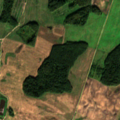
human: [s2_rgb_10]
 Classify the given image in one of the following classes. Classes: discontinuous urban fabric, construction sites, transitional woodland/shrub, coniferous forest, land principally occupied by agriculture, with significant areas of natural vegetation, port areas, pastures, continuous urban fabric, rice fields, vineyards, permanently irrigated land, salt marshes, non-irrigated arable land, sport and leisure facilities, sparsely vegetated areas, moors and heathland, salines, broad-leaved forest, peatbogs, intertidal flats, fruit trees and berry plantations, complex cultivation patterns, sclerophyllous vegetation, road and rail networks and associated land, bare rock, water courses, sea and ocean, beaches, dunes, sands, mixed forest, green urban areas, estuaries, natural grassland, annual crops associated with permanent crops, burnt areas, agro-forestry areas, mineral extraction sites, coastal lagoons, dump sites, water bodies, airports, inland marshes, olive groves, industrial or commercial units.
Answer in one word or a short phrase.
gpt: non-irrigated arable land, broad-leaved forest, mixed forest